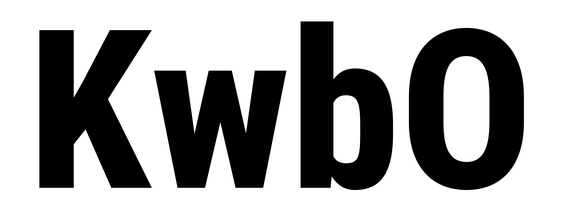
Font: Roboto_Condensed_ExtraBold